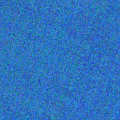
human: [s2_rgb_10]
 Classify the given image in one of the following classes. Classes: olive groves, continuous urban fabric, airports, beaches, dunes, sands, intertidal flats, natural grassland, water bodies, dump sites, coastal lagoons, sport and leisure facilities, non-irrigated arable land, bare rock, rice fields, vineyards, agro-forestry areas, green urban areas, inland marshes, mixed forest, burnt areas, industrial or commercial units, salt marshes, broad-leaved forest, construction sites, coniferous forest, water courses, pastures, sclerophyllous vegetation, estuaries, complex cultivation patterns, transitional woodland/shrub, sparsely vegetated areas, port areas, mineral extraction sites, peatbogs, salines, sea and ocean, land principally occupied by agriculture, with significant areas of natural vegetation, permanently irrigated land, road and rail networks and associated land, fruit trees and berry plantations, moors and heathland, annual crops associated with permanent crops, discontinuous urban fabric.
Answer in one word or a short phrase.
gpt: sea and ocean